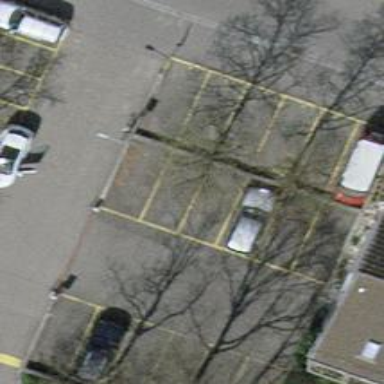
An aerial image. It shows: Car sharing facility.